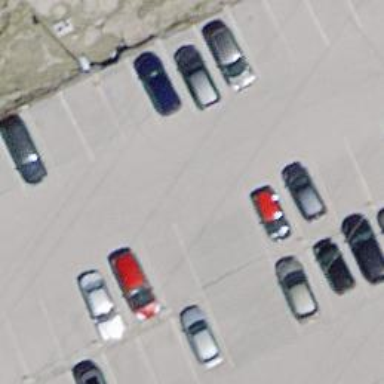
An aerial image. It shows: Parking aisle designated as service road.